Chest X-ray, PA view. Patient: 46 years old, sex F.
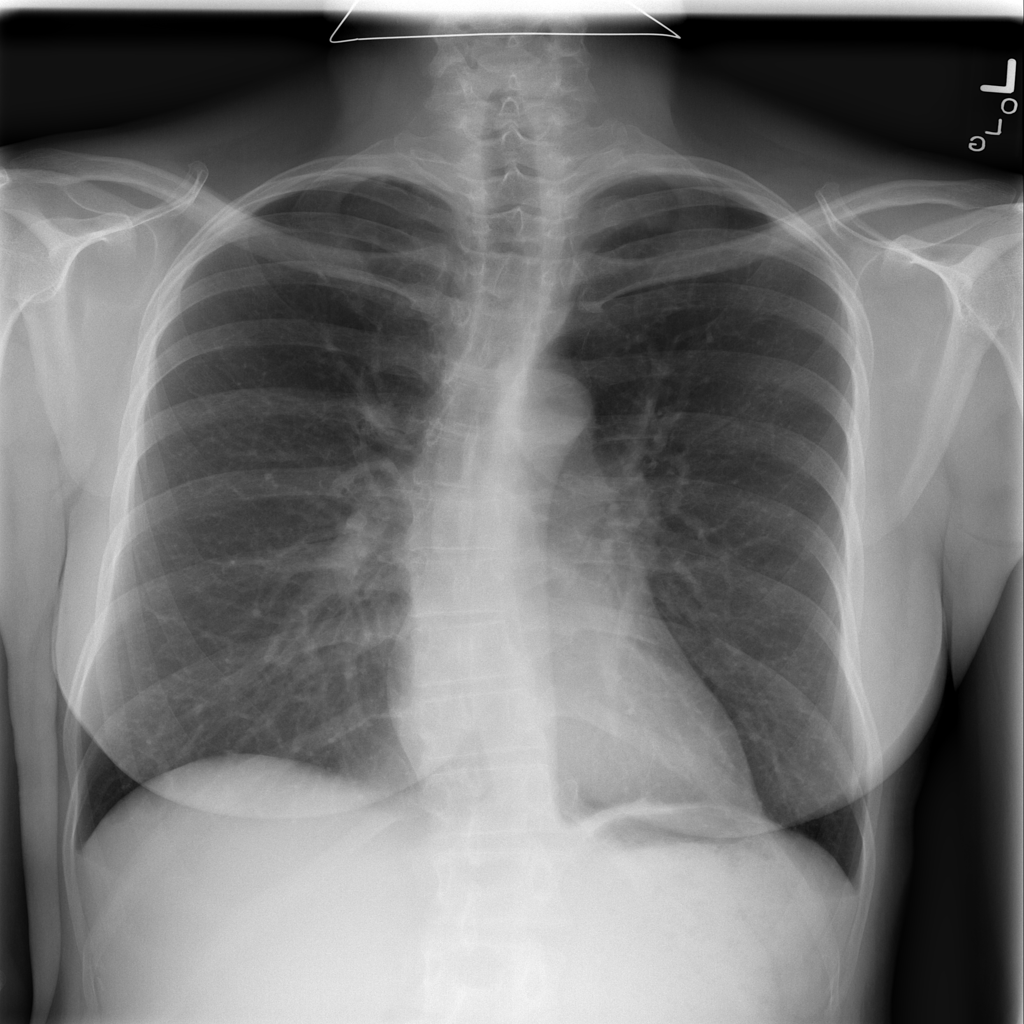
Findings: No Finding